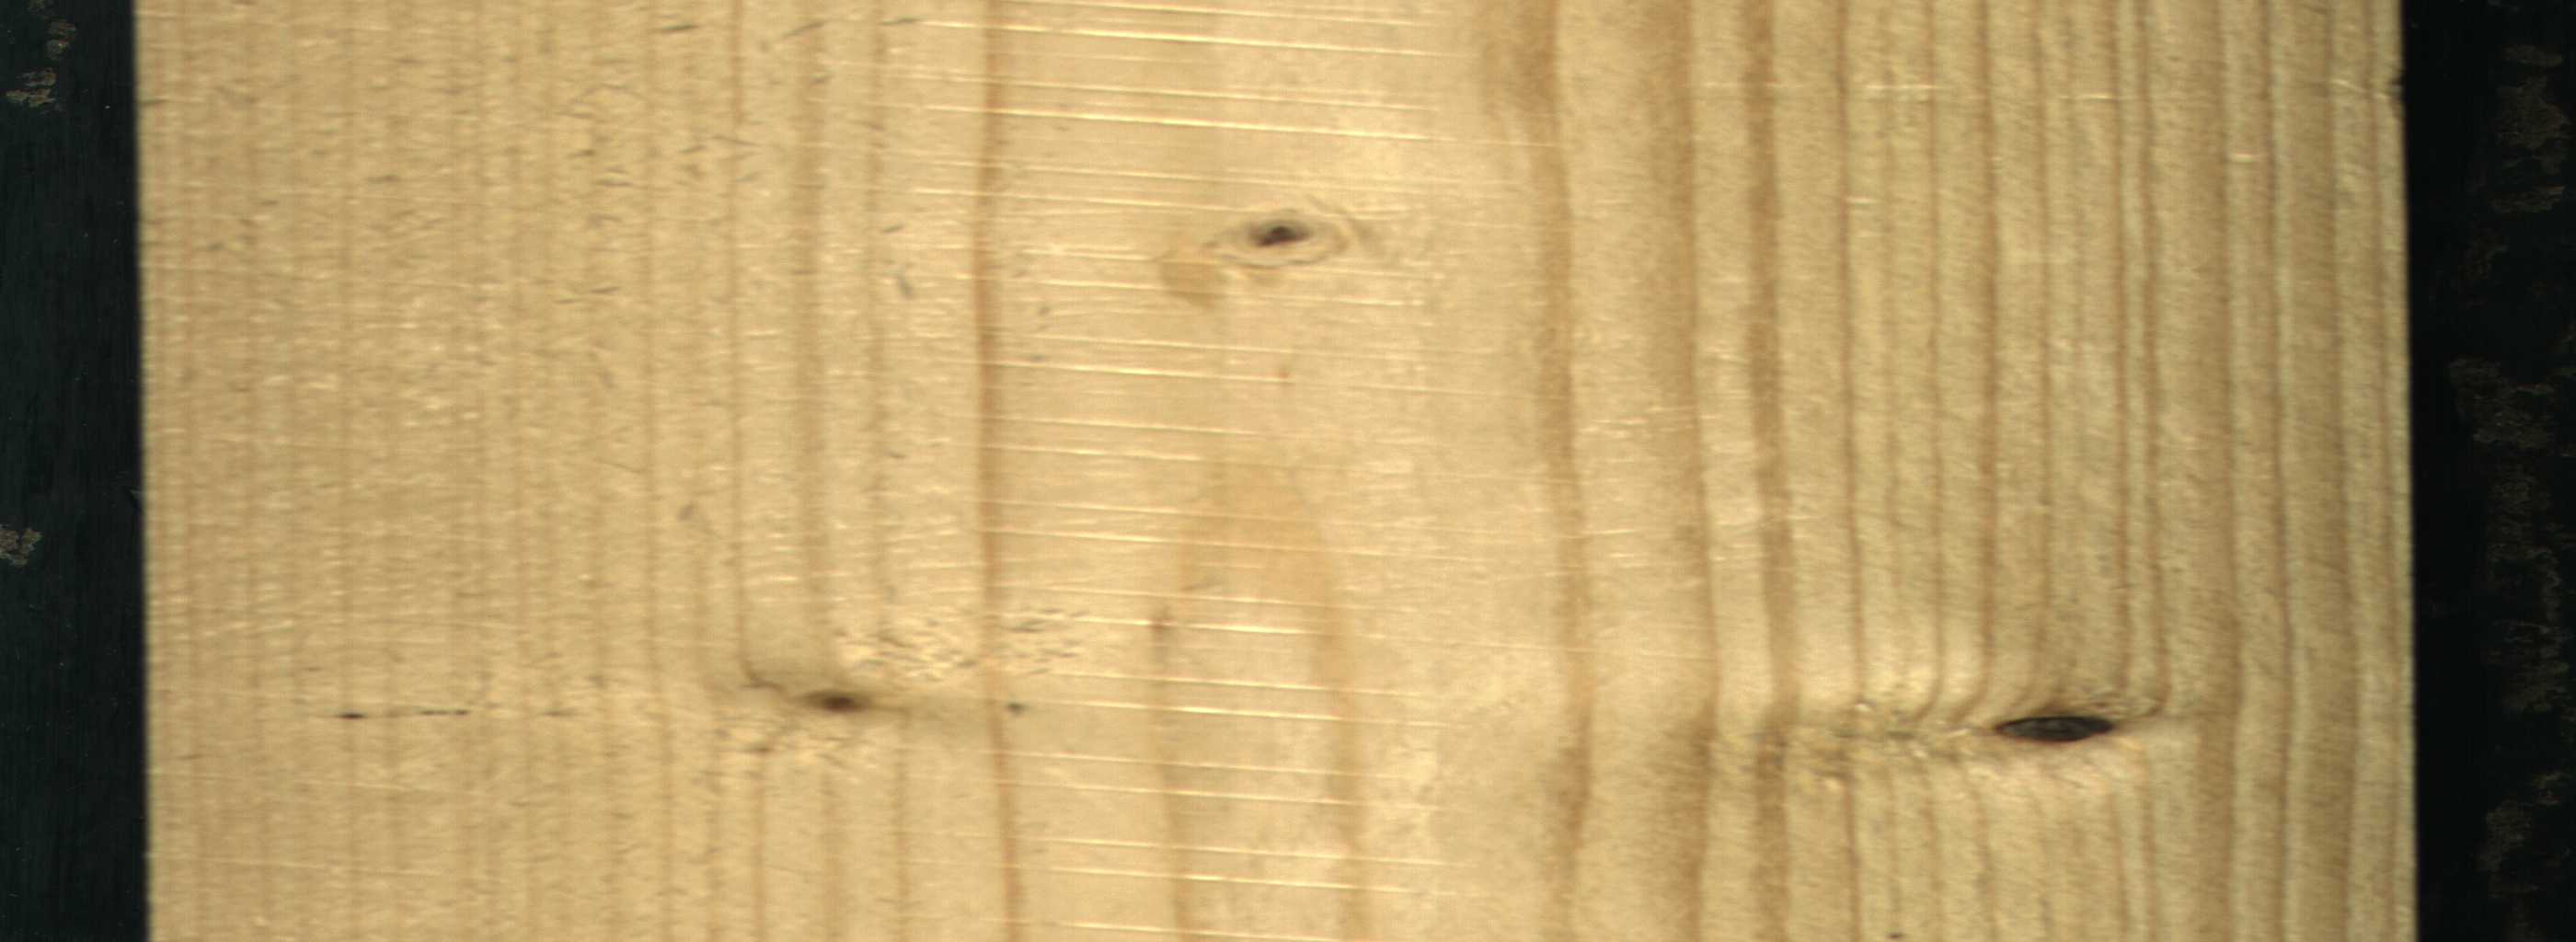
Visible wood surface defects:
Dead_Knot
Live_Knot
Live_Knot